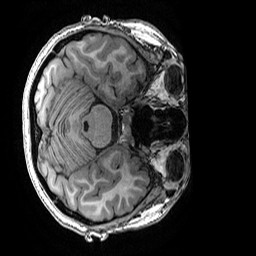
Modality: T1w
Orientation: axial
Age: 20
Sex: female
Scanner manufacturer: ge
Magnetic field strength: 3 T
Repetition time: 0.007 s
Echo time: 0.00342 s